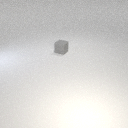
small gray rubber cube